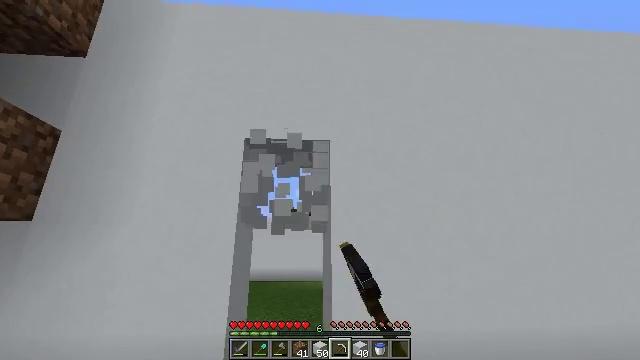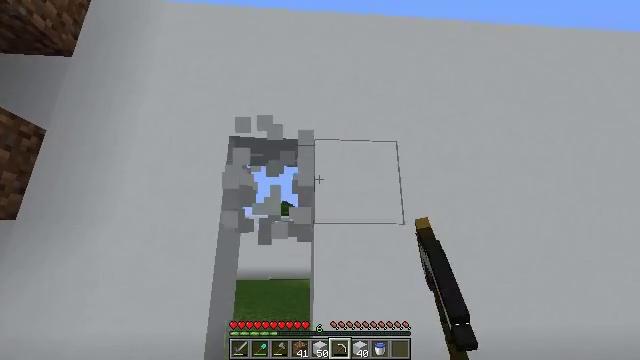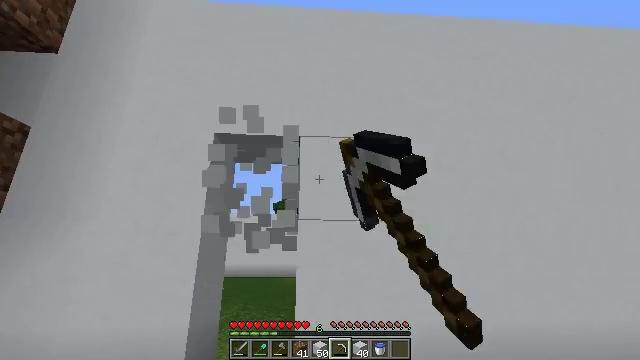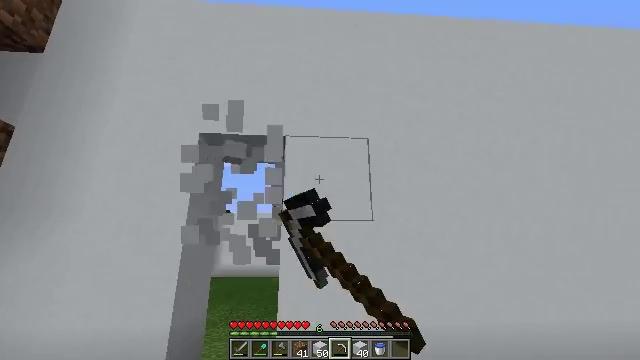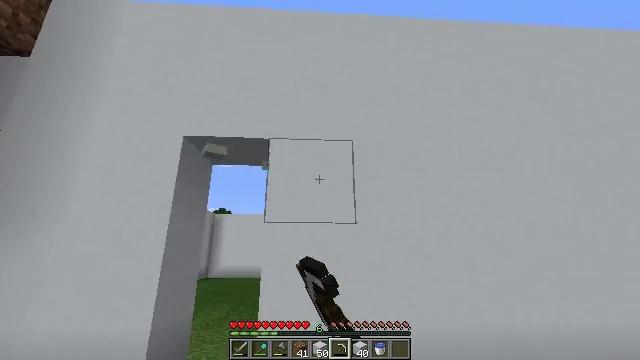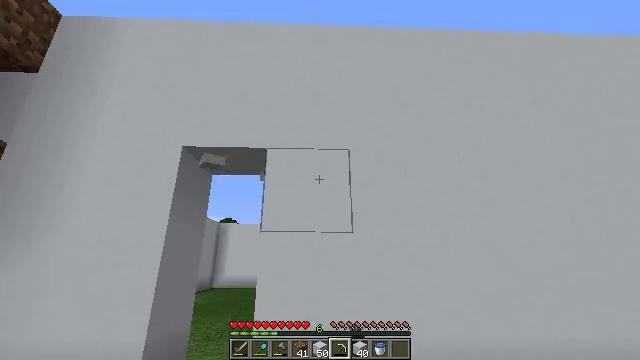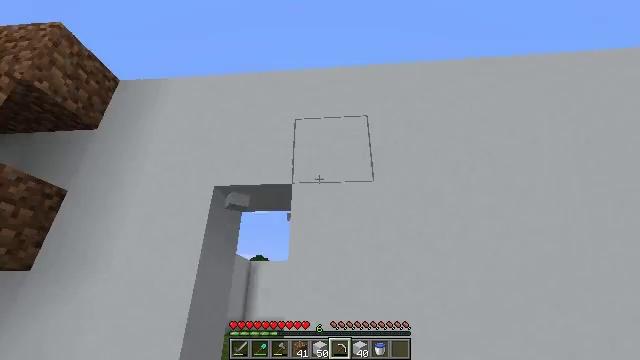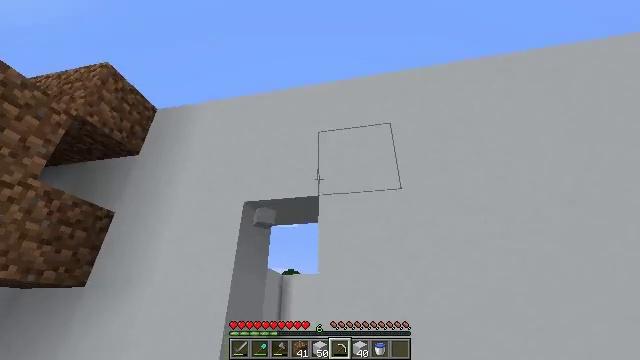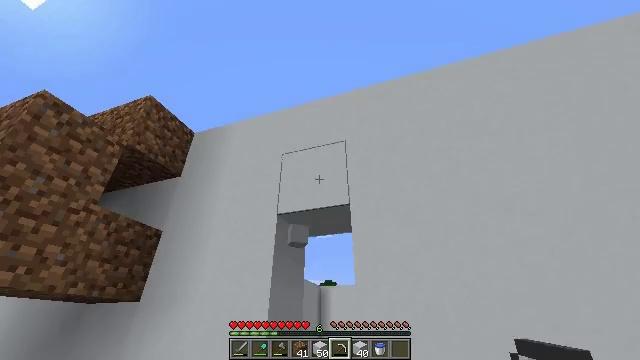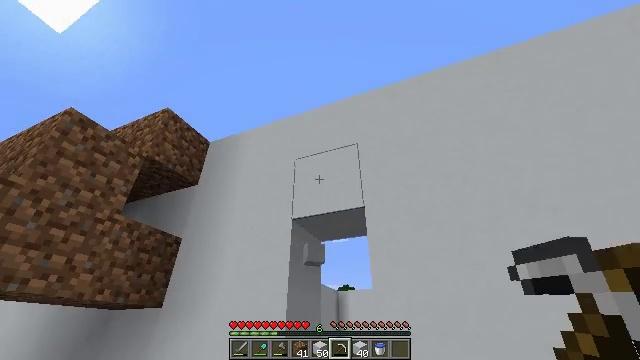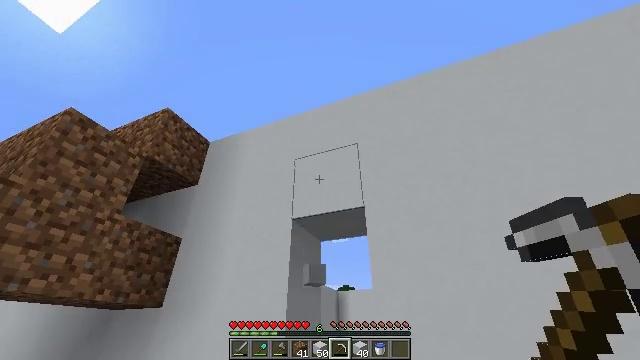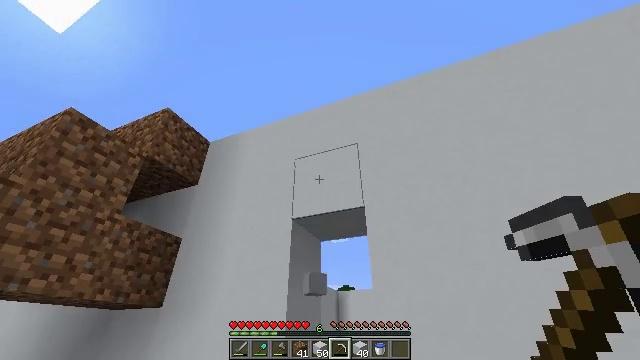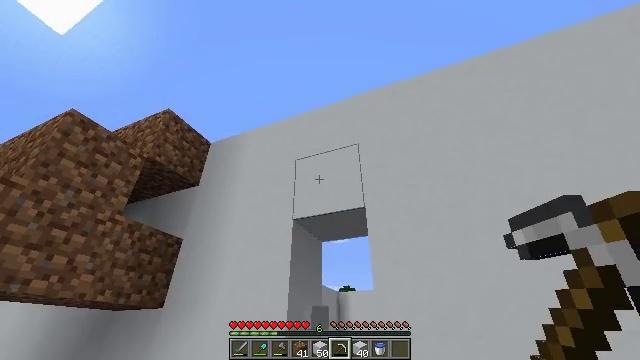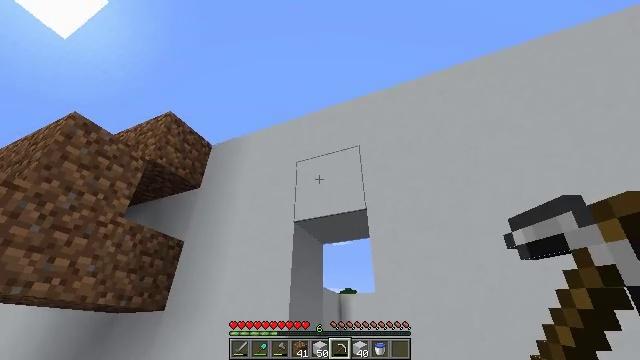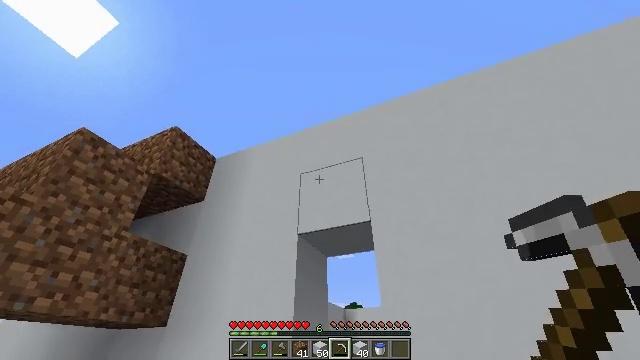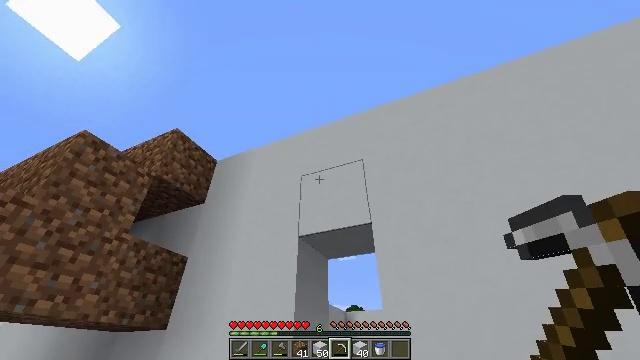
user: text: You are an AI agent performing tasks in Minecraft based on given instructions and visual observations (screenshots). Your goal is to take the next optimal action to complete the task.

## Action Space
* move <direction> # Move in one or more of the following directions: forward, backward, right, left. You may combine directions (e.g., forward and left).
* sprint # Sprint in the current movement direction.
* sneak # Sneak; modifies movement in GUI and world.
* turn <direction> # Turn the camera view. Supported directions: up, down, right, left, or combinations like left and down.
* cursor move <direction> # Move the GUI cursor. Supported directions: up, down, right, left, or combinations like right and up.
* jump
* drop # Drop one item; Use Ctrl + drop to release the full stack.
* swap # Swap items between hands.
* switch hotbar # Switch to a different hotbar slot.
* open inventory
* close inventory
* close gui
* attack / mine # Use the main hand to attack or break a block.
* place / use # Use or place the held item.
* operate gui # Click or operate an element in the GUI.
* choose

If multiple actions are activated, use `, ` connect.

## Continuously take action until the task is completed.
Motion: motion action
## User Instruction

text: Collect white concrete from a structure.
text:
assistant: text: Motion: move right, attack / mine
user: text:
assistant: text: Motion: move right
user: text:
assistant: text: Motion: move right
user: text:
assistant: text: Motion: no_op
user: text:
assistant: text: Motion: turn left and up
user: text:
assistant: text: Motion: turn left and up
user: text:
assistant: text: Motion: turn left and up
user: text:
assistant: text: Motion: turn left and up
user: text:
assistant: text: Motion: turn left
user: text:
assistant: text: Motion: no_op
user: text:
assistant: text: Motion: no_op
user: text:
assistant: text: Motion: no_op
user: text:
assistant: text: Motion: no_op
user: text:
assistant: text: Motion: turn up
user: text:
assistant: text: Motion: no_op
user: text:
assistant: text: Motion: no_op
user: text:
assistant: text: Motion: turn up
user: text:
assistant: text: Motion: no_op
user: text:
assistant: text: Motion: no_op
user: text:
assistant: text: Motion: turn right and down
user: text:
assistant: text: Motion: turn right and down
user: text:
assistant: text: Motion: turn right and down
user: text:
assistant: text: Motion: no_op
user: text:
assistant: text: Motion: turn right and down
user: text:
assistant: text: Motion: attack / mine
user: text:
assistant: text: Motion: attack / mine
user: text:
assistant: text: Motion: attack / mine
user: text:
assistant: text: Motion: attack / mine
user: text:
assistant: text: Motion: attack / mine
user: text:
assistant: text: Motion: attack / mine